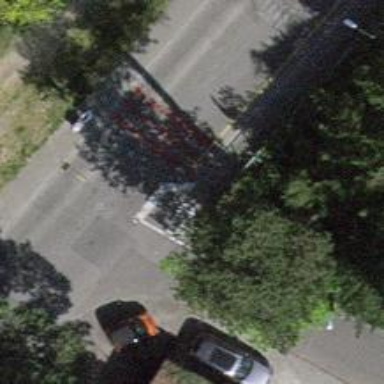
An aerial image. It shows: Unmarked crossing on the road.